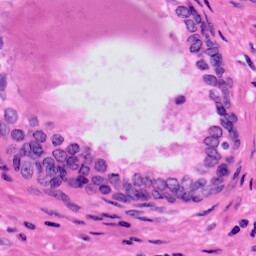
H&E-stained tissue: Prostate